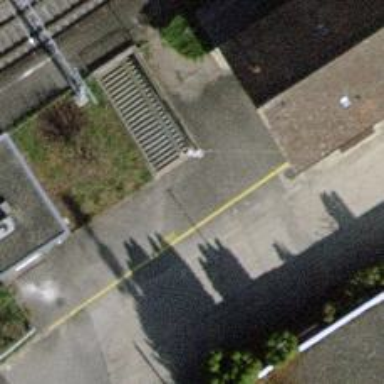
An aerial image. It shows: Set of steps on the road.